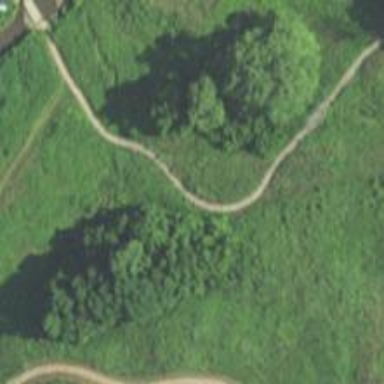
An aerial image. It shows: Path used for both walking and golf.